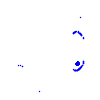
Particle: electron